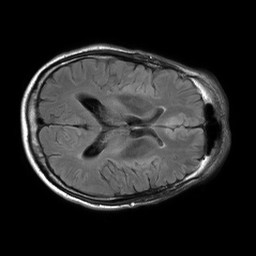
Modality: FLAIR
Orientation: axial
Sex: male
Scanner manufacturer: philips
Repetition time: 11 s
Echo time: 0.125 s